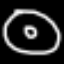
Label: donut